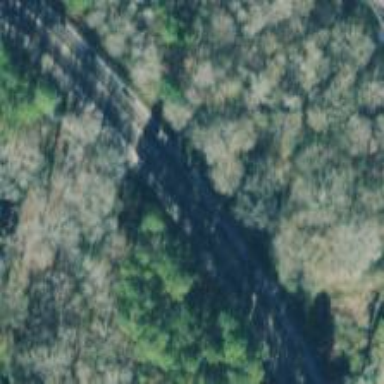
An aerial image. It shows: Railway track.